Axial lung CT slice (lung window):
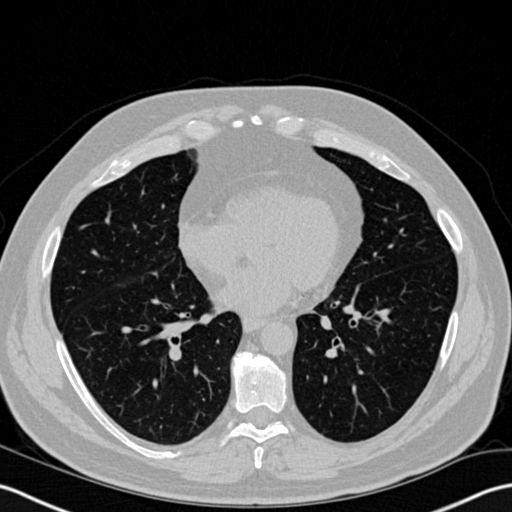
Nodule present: no